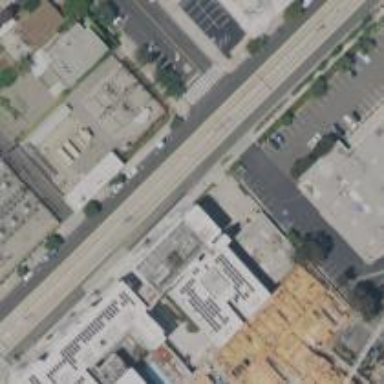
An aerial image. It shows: Secondary road lined with commercial establishments.